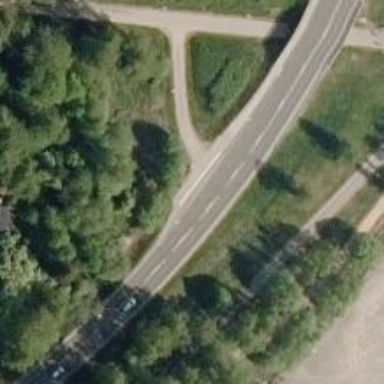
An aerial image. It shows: Secondary road with separate asphalt sidewalks.